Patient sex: M
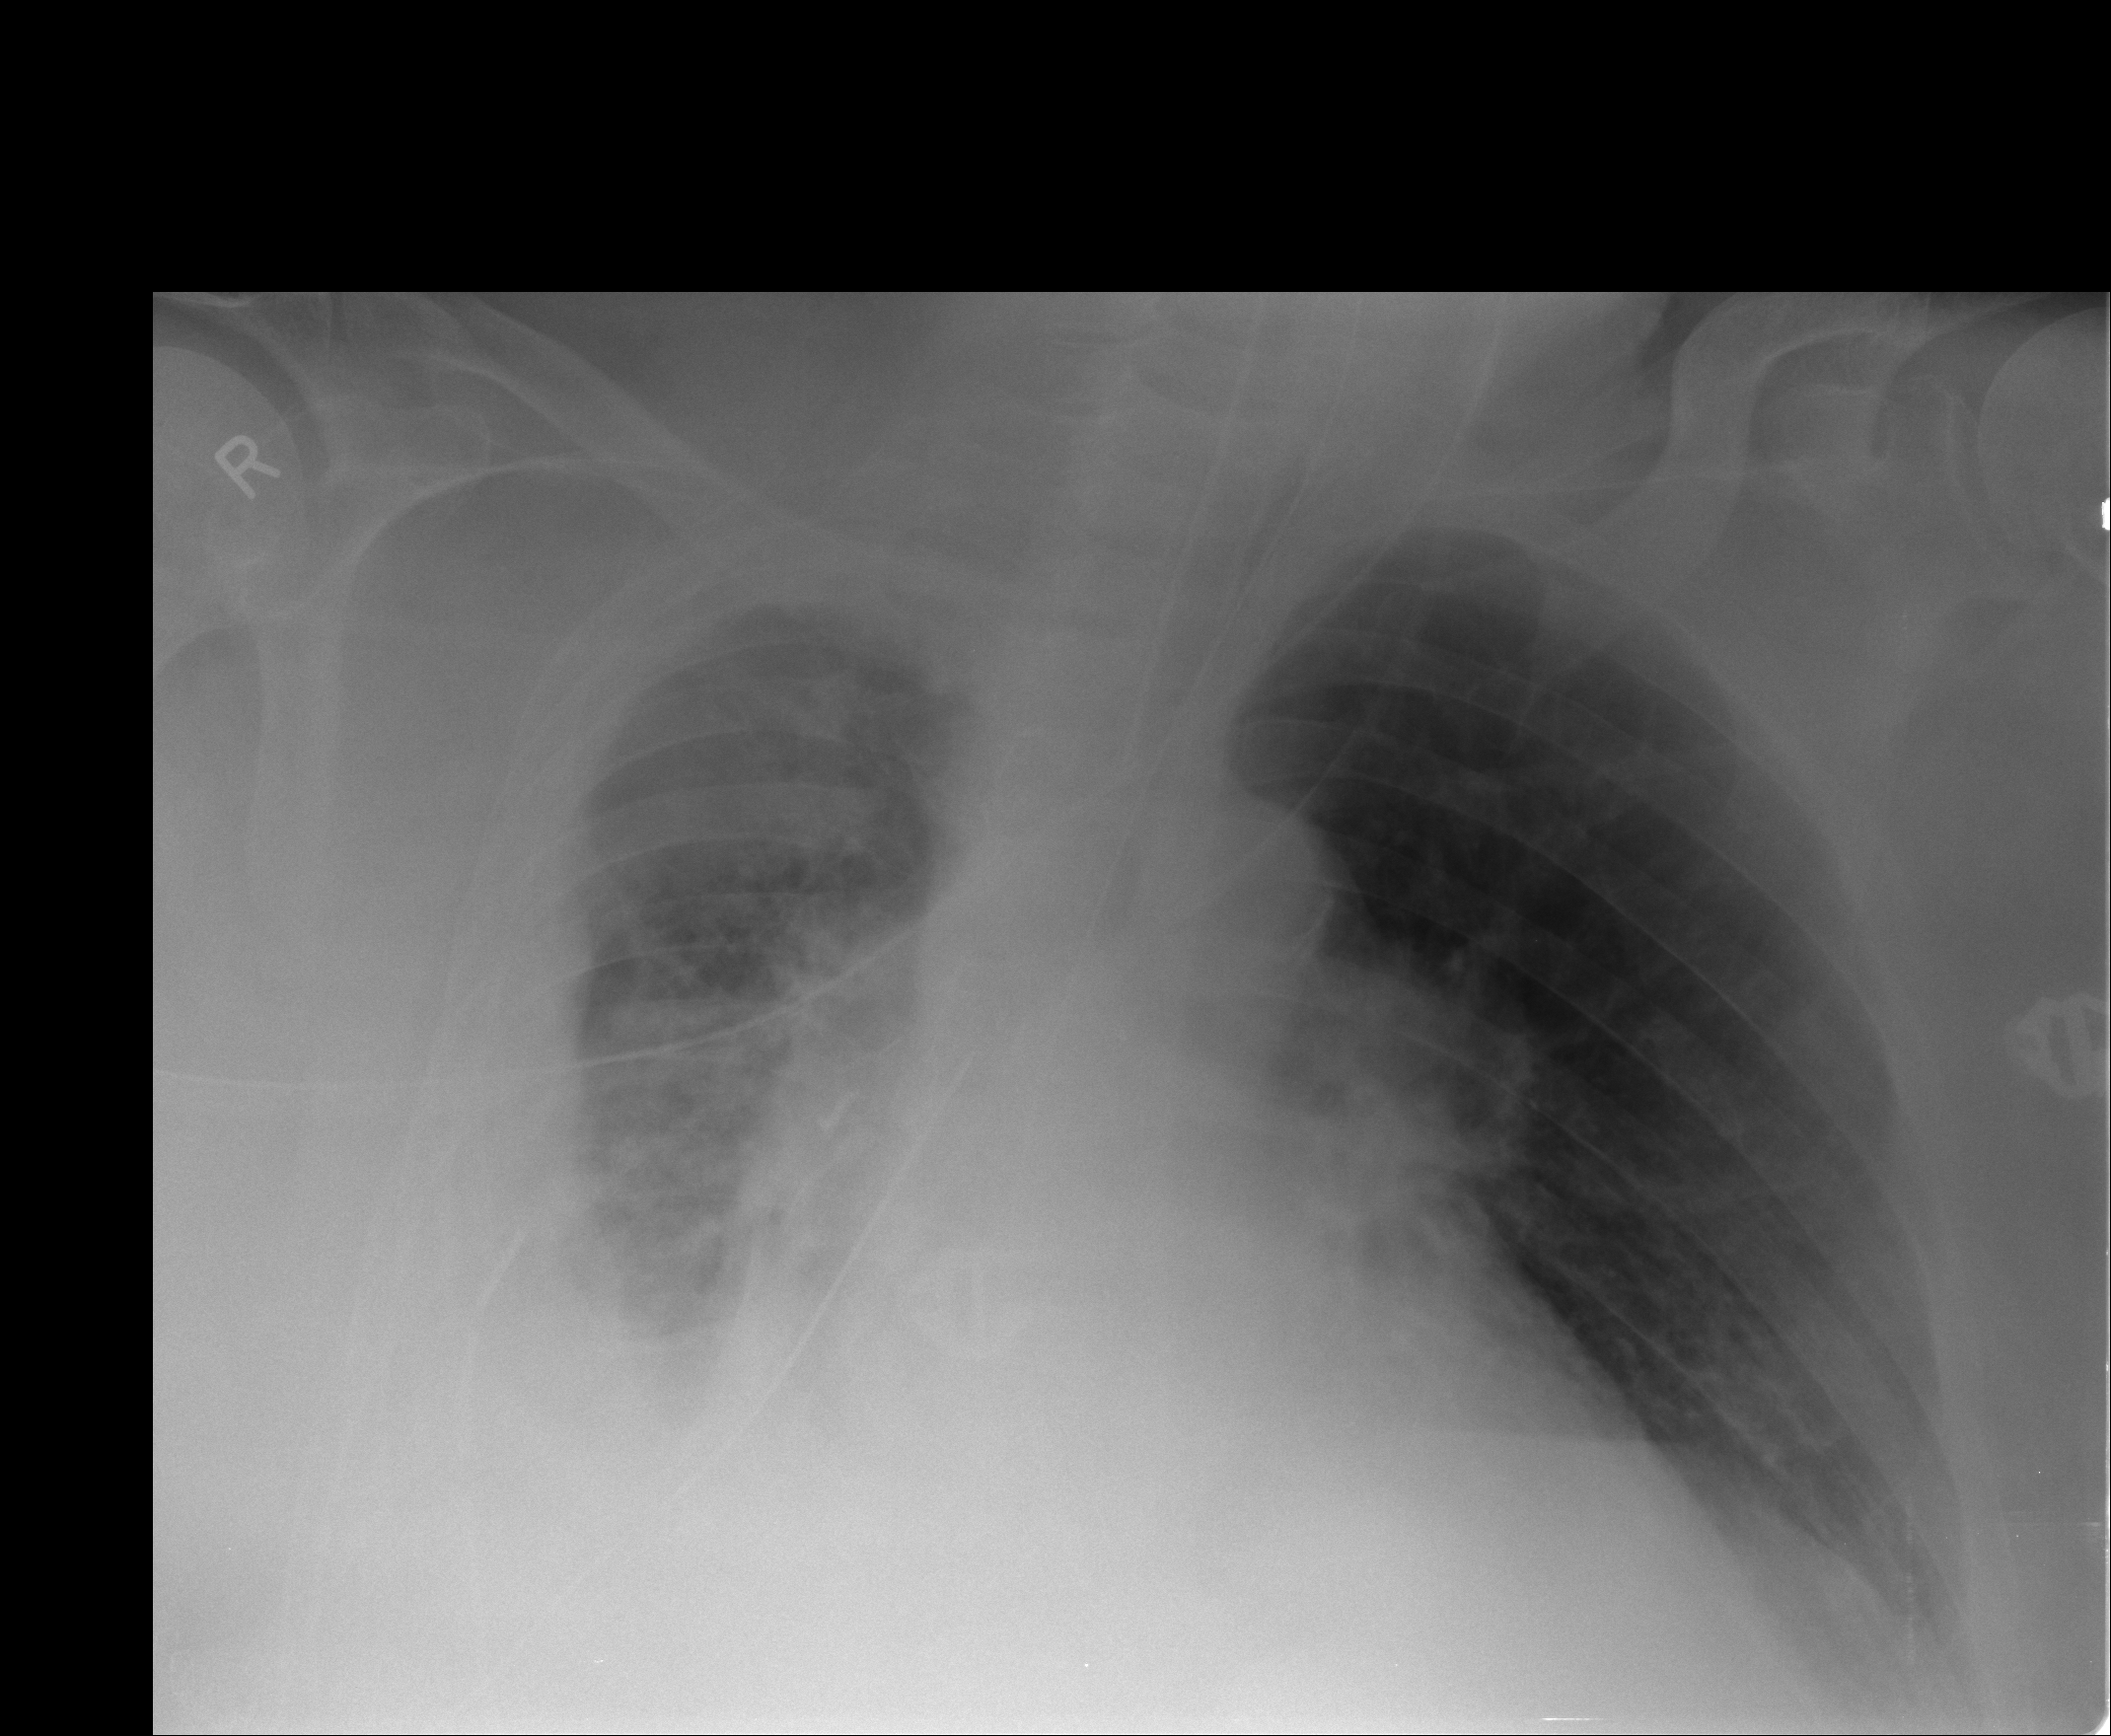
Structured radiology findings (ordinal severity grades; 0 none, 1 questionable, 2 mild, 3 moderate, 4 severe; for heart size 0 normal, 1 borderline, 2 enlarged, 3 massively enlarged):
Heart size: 2
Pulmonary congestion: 1
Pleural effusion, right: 2
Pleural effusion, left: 1
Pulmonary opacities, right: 2
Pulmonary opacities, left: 0
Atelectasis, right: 3
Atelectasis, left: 2